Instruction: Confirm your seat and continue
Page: seats
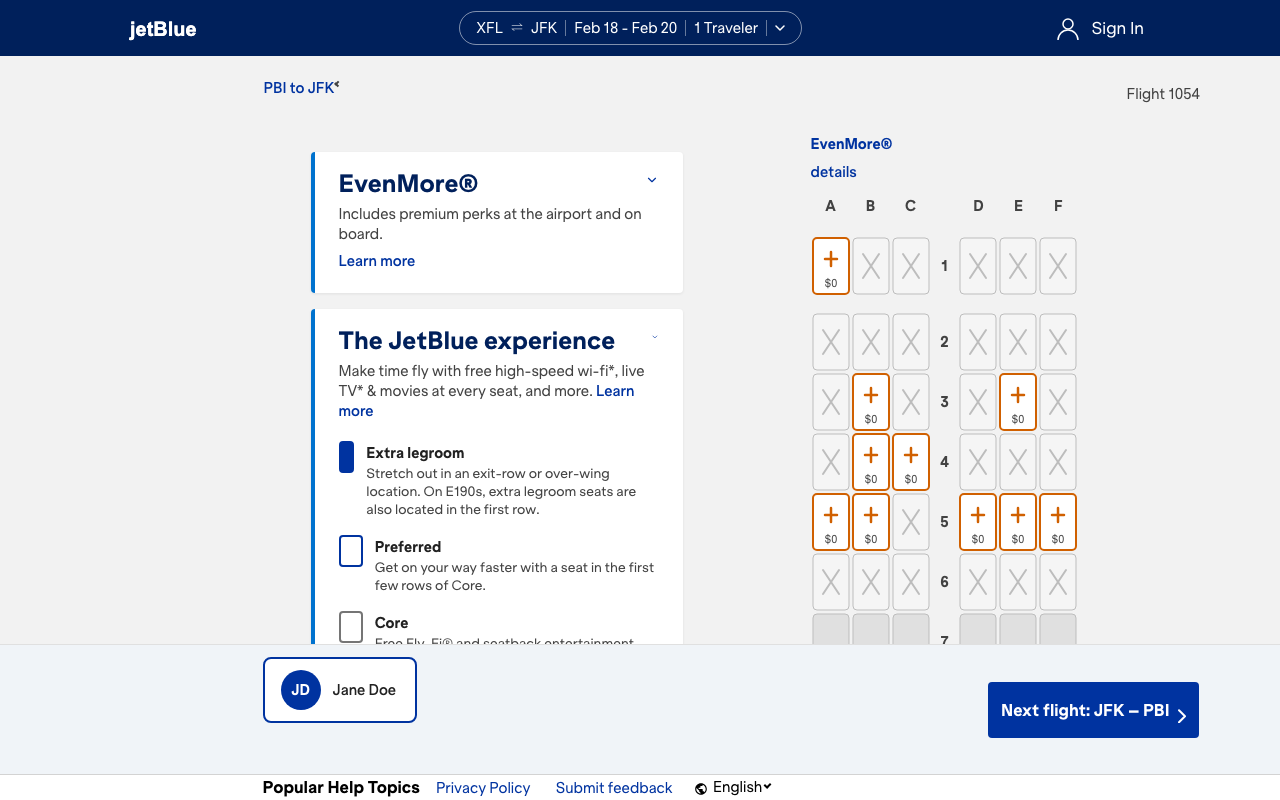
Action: click